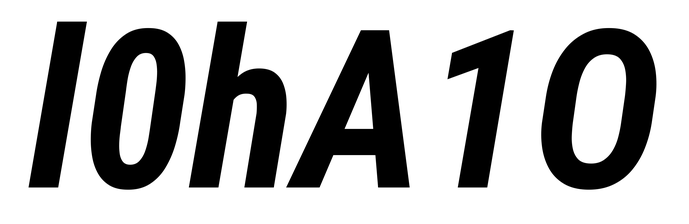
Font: Roboto-Italic_Condensed_Bold_Italic